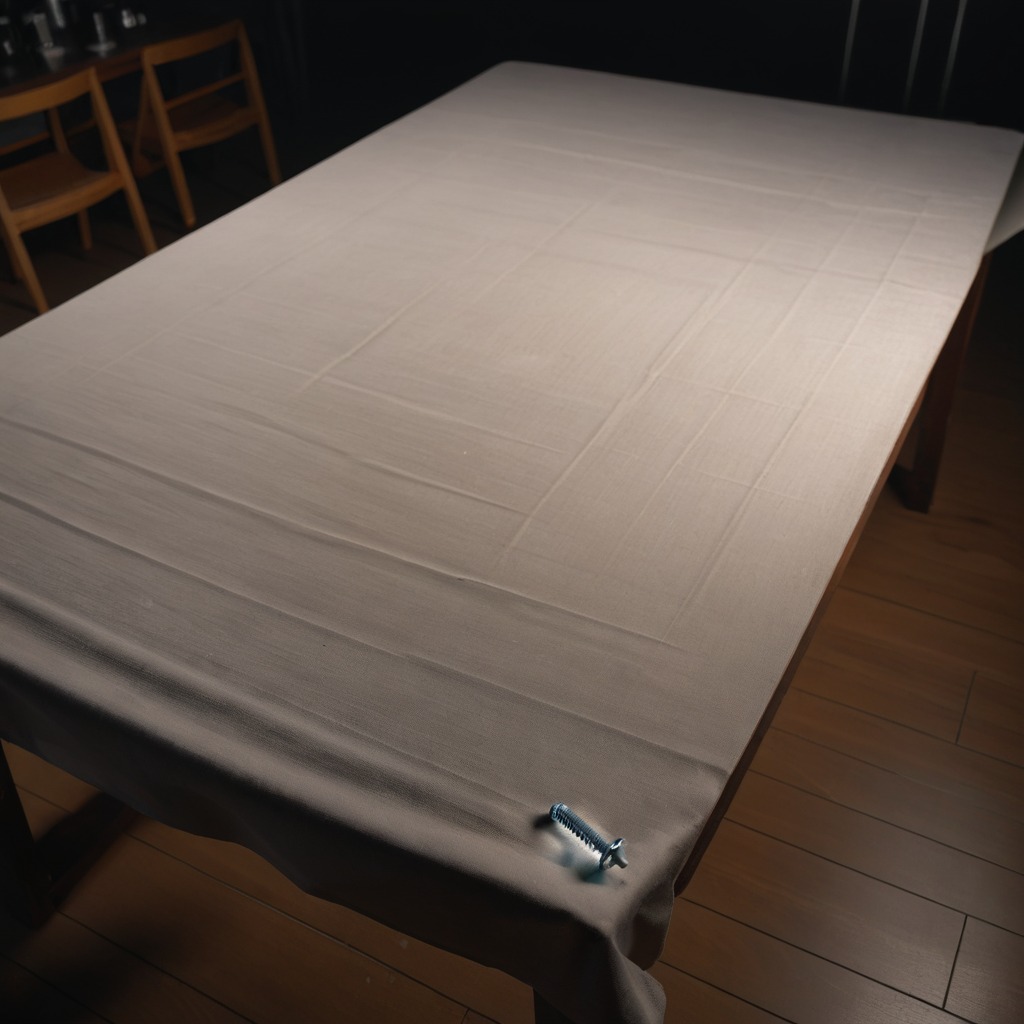
A metal screw lying on a wooden table at night in a workshop.